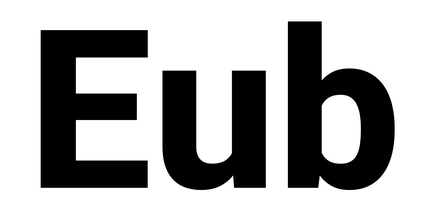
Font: Roboto_ExtraBold